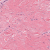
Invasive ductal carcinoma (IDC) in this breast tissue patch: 0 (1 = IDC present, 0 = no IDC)